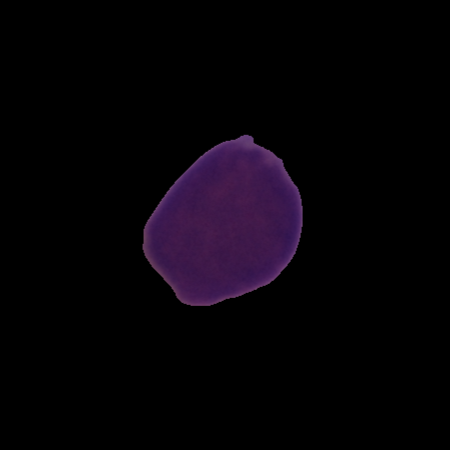
Label: cancer